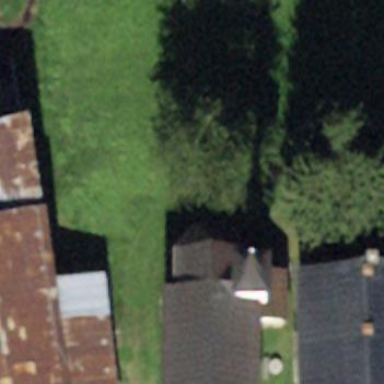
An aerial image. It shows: Church which is place of worship.